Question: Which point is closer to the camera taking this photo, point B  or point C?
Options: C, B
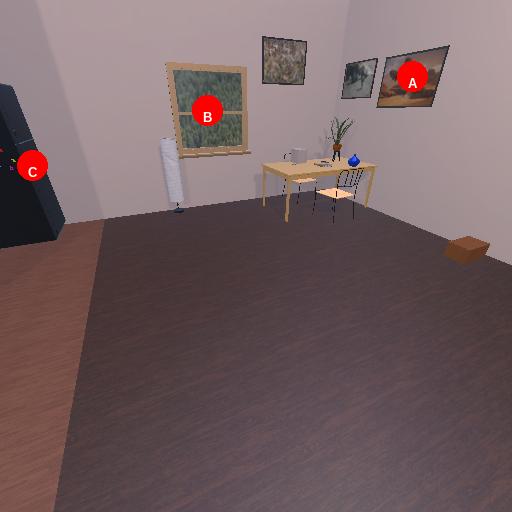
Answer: C